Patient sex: M
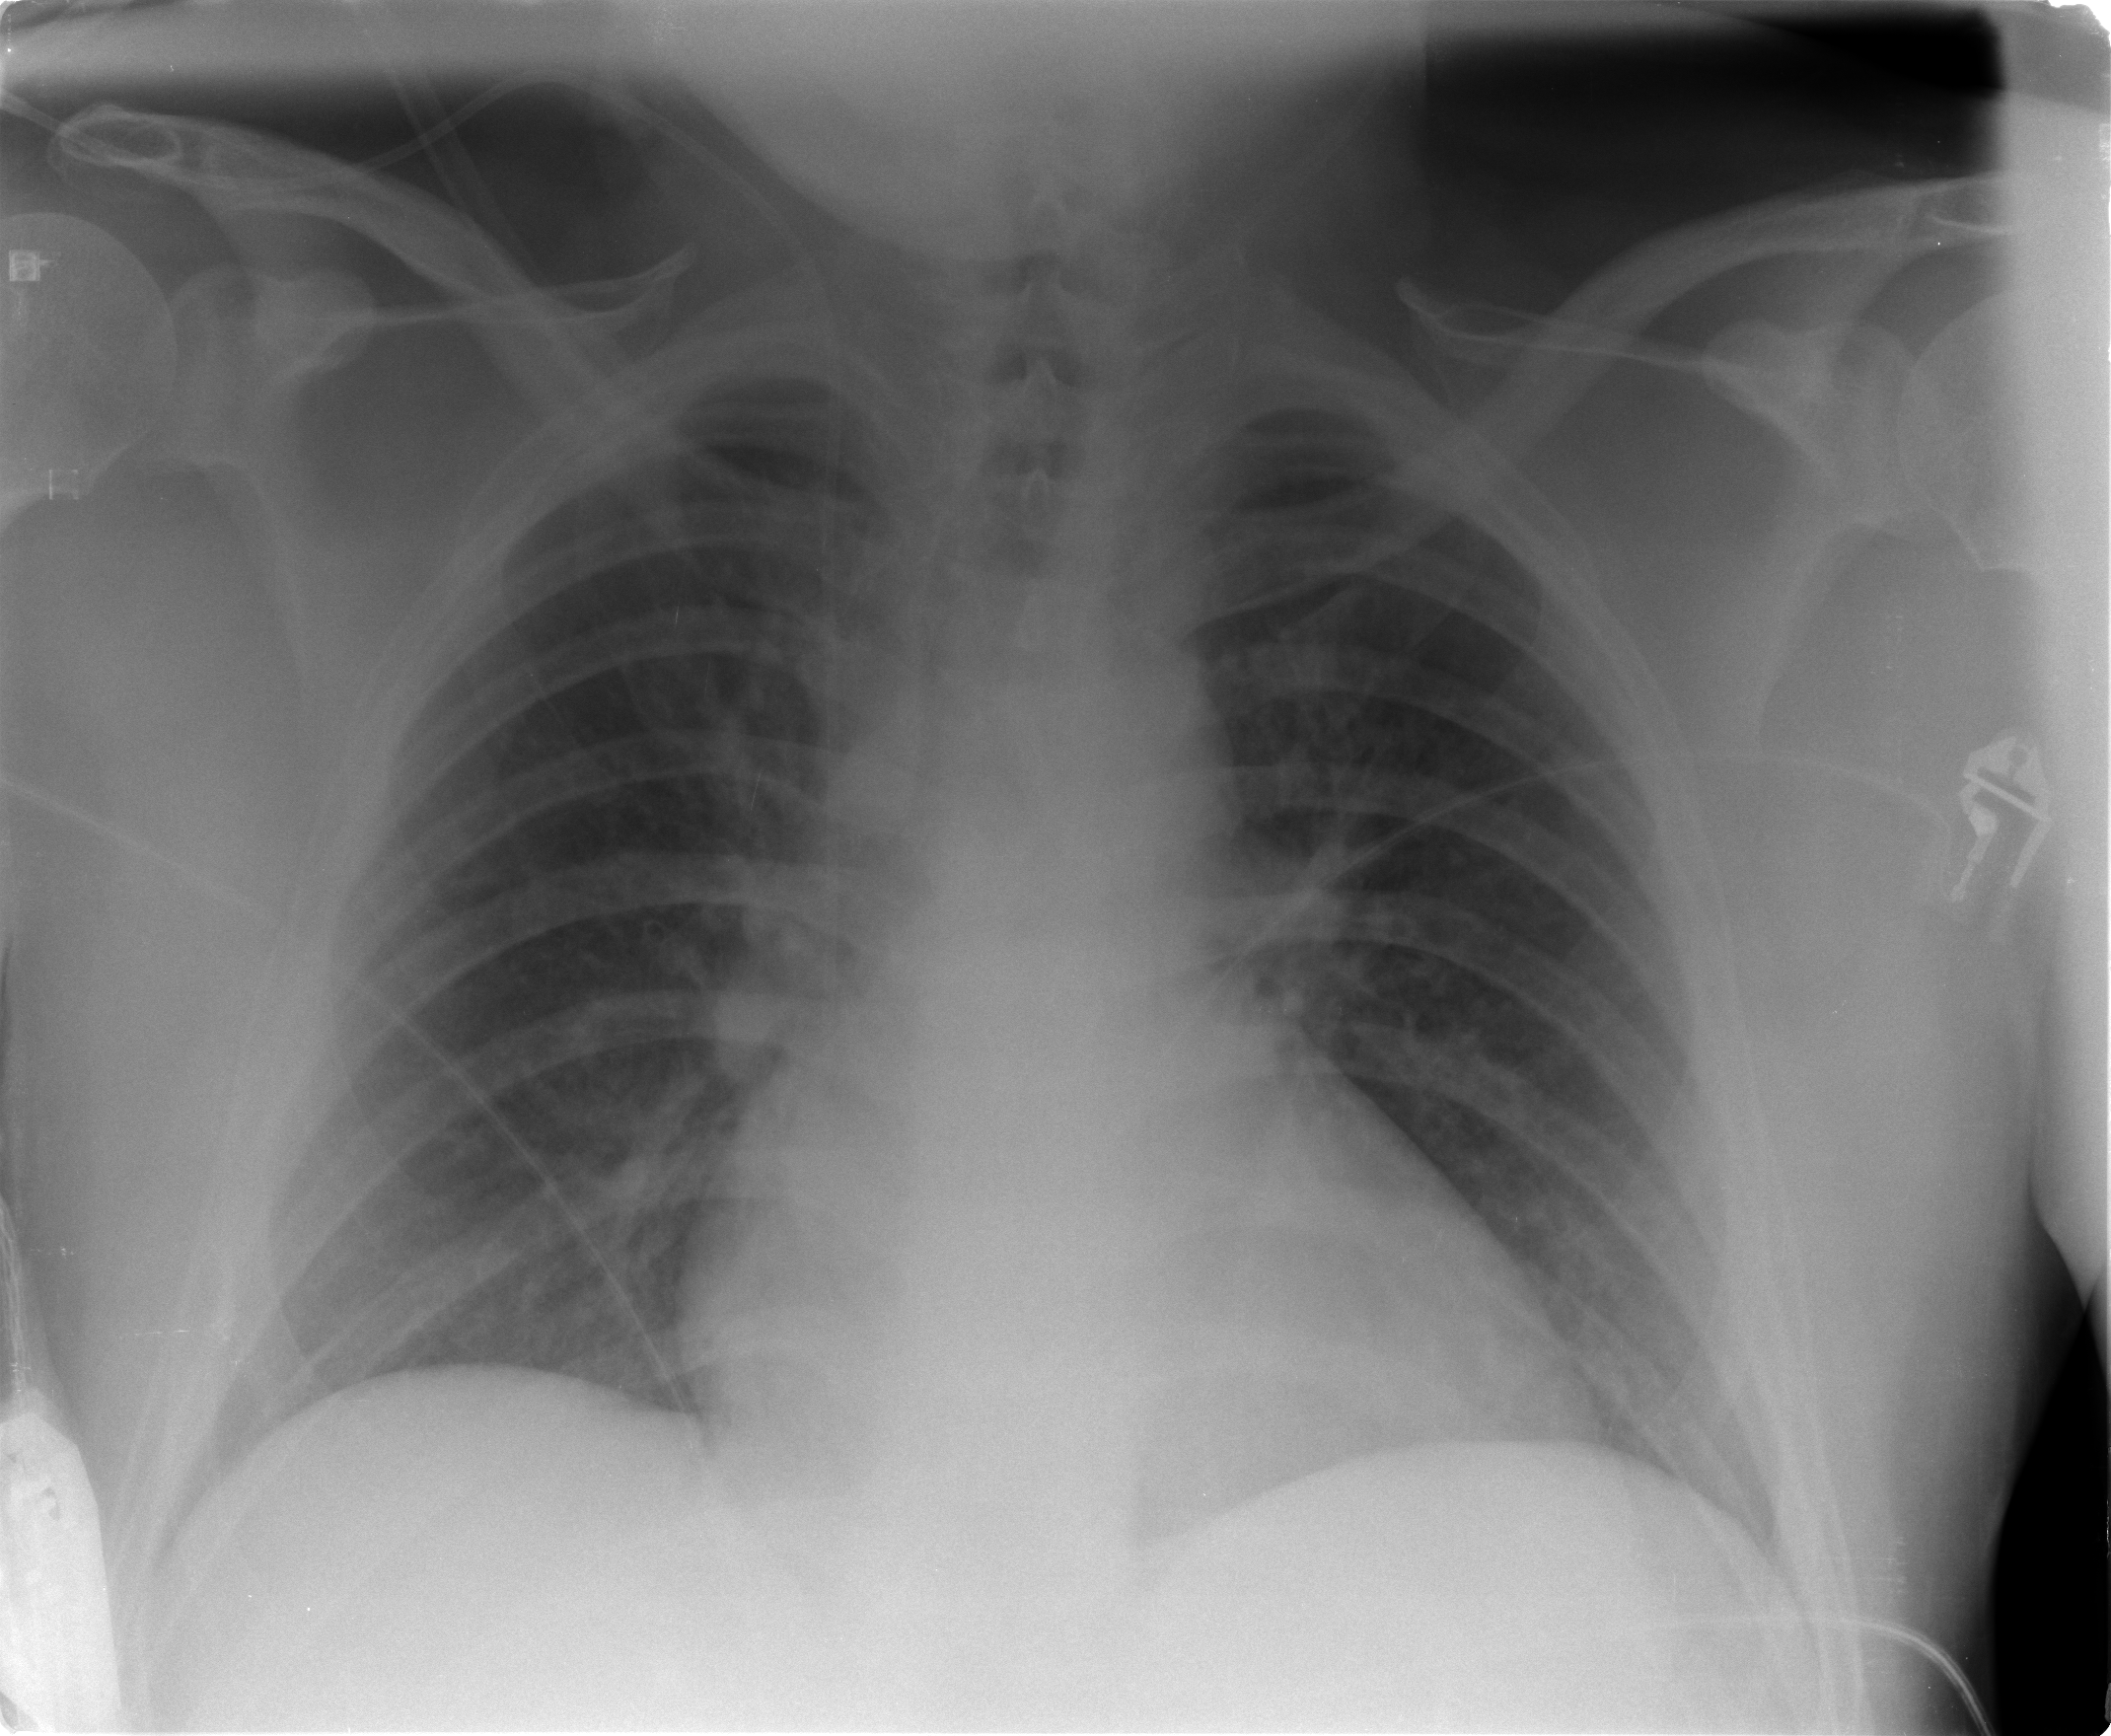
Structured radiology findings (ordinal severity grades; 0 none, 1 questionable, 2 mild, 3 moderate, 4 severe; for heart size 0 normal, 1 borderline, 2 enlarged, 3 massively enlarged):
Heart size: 0
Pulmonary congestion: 2
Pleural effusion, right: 0
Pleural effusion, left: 0
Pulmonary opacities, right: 0
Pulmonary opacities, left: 0
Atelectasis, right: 0
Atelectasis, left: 0